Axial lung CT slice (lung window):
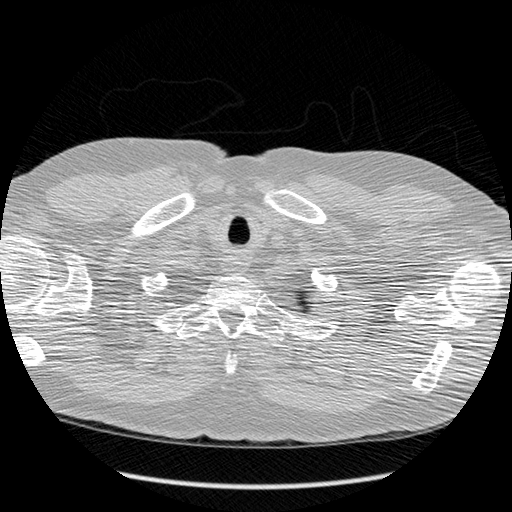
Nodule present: no